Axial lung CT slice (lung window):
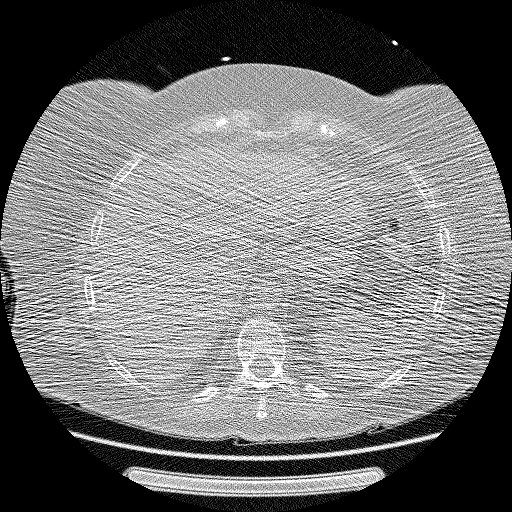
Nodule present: no